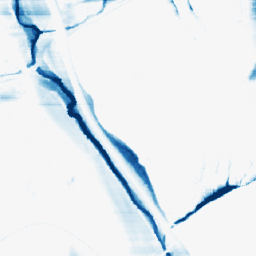
Category: morphological
Decomposition family: morphological_rect
Decomposition parameters: operation: closing
width: 50
height: 3
Upsampling method: area
Upsampling parameters: scale: 2
Upsampling scale: 2